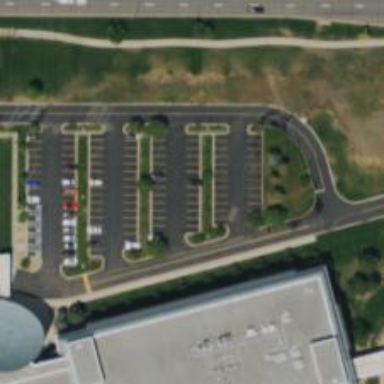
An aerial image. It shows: Parking space is available.